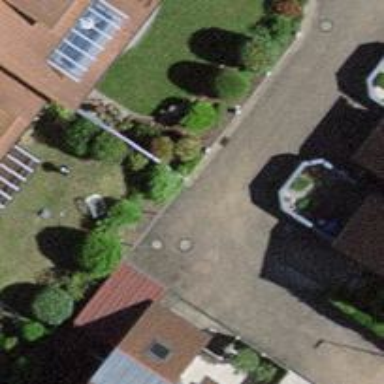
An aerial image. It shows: Residential road surfaced with paving stones.